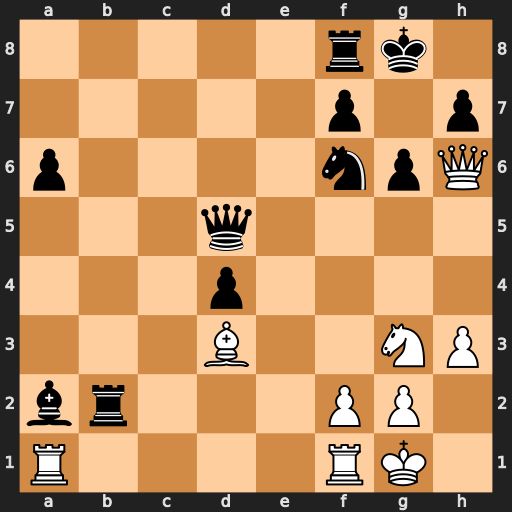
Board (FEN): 5rk1/5p1p/p4npQ/3q4/3p4/3B2NP/br3PP1/R4RK1
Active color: w
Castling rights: -
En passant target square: -
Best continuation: Nf5 gxf5 Qg5+ Kh8 Qxf6+